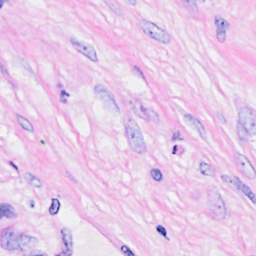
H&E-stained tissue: Breast